Question: While using Nivo Slider it enlarges my images to about 2x their original size which results in horrible looking pictures. I was wondering if their was a way to fix this. My image sizes are '367 x 246 px'.
Here is a screen of what happens:

Here is my HTML with some ERB:
'''
<div class="slider-wrapper up-nivo">
<div id="slider" class="nivoSlider">
<%= image_tag "logo.JPG", alt: "" %>
<%= image_tag "line.JPG", alt: "" %>
<%= image_tag "game.JPG", alt: "" %>
<%= image_tag "leaders.JPG", alt: "" %>
<%= image_tag "crowdFacingJim.JPG", alt: "" %>
<%= image_tag "band.JPG", alt: "" %>
</div>
</div>
'''
Then here is my css:
'''
.nivoSlider {
position:relative;
width:100%;
height:auto;
overflow: hidden;
}
.nivoSlider img {
position:absolute;
top:0px;
left:0px;
}
.nivo-main-image {
display: block !important;
position: relative !important;
width: 100% !important;
}
/* If an image is wrapped in a link */
.nivoSlider a.nivo-imageLink {
position:absolute;
top:0px;
left:0px;
width:100%;
height:100%;
border:0;
padding:0;
margin:0;
z-index:6;
display:none;
}
/* The slices and boxes in the Slider */
.nivo-slice {
display:block;
position:absolute;
z-index:5;
height:100%;
top:0;
}
.nivo-box {
display:block;
position:absolute;
z-index:5;
overflow:hidden;
}
.nivo-box img { display:block; }
/* Caption styles */
.nivo-caption {
position:absolute;
left:0px;
bottom:0px;
background:#000;
color:#fff;
width:100%;
z-index:8;
padding: 5px 10px;
opacity: 0.8;
overflow: hidden;
display: none;
-moz-opacity: 0.8;
filter:alpha(opacity=8);
-webkit-box-sizing: border-box; /* Safari/Chrome, other WebKit */
-moz-box-sizing: border-box; /* Firefox, other Gecko */
box-sizing: border-box; /* Opera/IE 8+ */
}
.nivo-caption p {
padding:5px;
margin:0;
}
.nivo-caption a {
display:inline !important;
}
.nivo-html-caption {
display:none;
}
/* Direction nav styles (e.g. Next & Prev) */
.nivo-directionNav a {
position:absolute;
top:45%;
z-index:9;
cursor:pointer;
}
.nivo-prevNav {
left:0px;
}
.nivo-nextNav {
right:0px;
}
/* Control nav styles (e.g. 1,2,3...) */
.nivo-controlNav {
text-align:center;
padding: 15px 0;
}
.nivo-controlNav a {
cursor:pointer;
}
.nivo-controlNav a.active {
font-weight:bold;
}
'''
Here is the css for my theme:
'''
.up-nivo .nivoSlider {
position:relative;
background:#fff url(loading.gif) no-repeat 50% 50%;
margin-bottom:50px;
-webkit-box-shadow: 0px 1px 5px 0px #4a4a4a;
-moz-box-shadow: 0px 1px 5px 0px #4a4a4a;
box-shadow: 0px 1px 5px 0px #4a4a4a;
}
.up-nivo .nivoSlider img {
position:absolute;
top:0px;
left:0px;
display:none;
}
.up-nivo .nivoSlider a {
border:0;
display:block;
}
.up-nivo .nivo-controlNav {
text-align: right;
padding: 20px 0;
line-height: 0;
font-size: 0;
color: transparent;
margin-right: 2.5%;
margin-top: -5%;
}
.up-nivo .nivo-controlNav a {
display:inline-block;
width:16px;
height:16px;
background:url(bulletFull.png) no-repeat;
text-indent:-9999px;
border:0;
margin: 0 2px;
}
.up-nivo .nivo-controlNav a.active {
background:url(bulletEmpty.png) no-repeat;
}
.up-nivo .nivo-directionNav a {
display:block;
height:80px;
width:75px;
text-indent:-9999px;
border:0;
}
.up-nivo a.nivo-nextNav {
background:url(arrowRight.png) no-repeat;
background-position: 50% 50%;
right:15px;
}
.up-nivo a.nivo-prevNav {
background:url(arrowLeft.png) no-repeat;
background-position: 50% 50%;
left:15px;
}
.up-nivo .nivo-caption {
font-family: Helvetica, Arial, sans-serif;
}
.up-nivo .nivo-caption a {
color:#fff;
border-bottom:1px dotted #fff;
}
.up-nivo .nivo-caption a:hover {
color:#fff;
}
.up-nivo .nivo-controlNav.nivo-thumbs-enabled {
width: 100%;
}
.up-nivo .nivo-controlNav.nivo-thumbs-enabled a {
width: auto;
height: auto;
background: none;
margin-bottom: 5px;
}
.up-nivoault .nivo-controlNav.nivo-thumbs-enabled img {
display: block;
width: 120px;
height: auto;
}
'''
Here is the js to start nivo:
'''
$(window).load(function() {
return $("#slider").nivoSlider({
pauseTime: 10000,
directionNav: true
});
});
'''
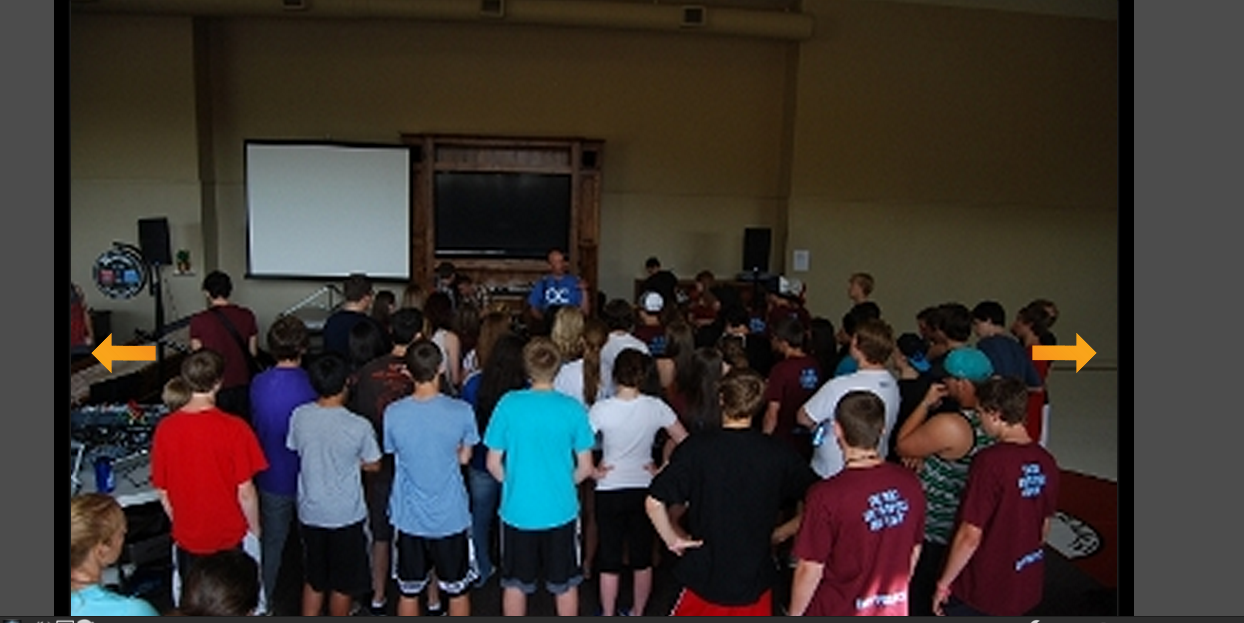
Answer: Without seeing some of your code it's hard to say. Just guessing I would recommend you set the width on the container holding the images via css. If that doesn't work (and it should with newer versions of this plugin) set the width on the images themselves.
---
You have .nivoSlider inside slider-wrapper and up-nivo. Since nivoSlider is set to 100% width it is filling all of its container. Set the width on one of those to whatever you need (367px perhaps more if there are some padding or margins in play).
You should also set the width and height of each of your images... it will help the page render faster.